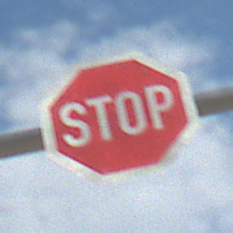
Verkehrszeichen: Stop
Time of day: MorningAfternoon
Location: Outdoor (Nature)
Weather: PartlyCloudy
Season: NotSpecified
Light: Natural